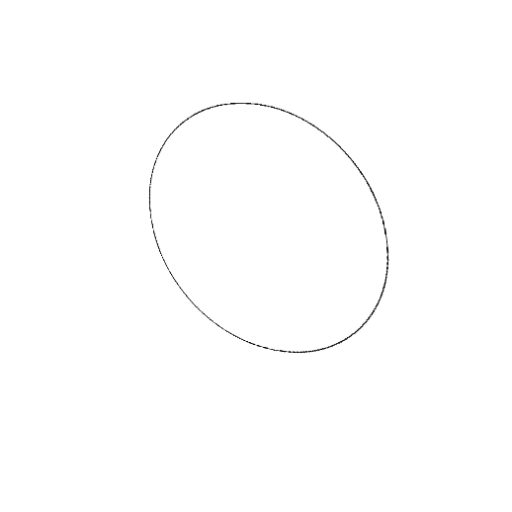
Crossing number: 0